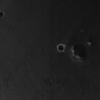
Label: not_dusty